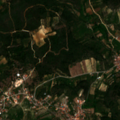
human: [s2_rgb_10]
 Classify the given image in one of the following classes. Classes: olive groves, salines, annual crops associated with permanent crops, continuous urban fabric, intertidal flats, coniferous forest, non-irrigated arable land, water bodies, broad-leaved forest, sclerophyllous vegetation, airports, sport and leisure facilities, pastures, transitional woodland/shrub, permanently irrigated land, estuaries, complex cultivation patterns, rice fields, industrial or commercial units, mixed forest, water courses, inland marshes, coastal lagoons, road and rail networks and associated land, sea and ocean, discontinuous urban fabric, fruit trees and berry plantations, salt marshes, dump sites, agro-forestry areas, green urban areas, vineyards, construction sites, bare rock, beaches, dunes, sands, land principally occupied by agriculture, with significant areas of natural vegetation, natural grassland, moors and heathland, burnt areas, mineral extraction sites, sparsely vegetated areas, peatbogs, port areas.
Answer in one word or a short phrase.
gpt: discontinuous urban fabric, olive groves, annual crops associated with permanent crops, land principally occupied by agriculture, with significant areas of natural vegetation, coniferous forest, transitional woodland/shrub